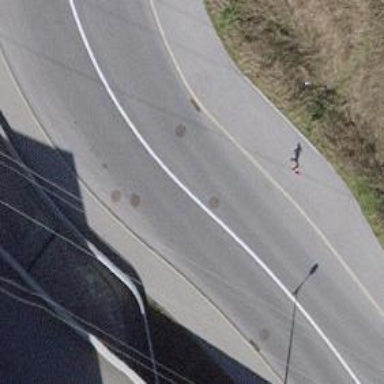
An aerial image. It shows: Residential road with asphalt surface. There is cycle track on the left side.